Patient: sex M, age 57
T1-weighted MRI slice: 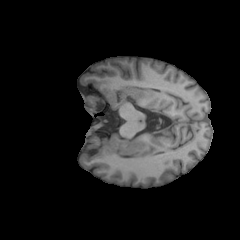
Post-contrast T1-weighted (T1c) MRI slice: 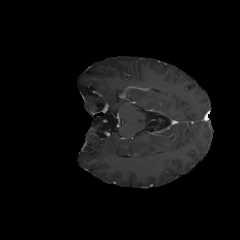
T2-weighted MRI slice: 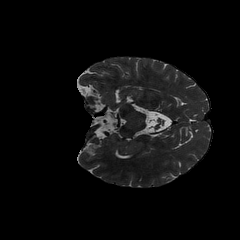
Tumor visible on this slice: no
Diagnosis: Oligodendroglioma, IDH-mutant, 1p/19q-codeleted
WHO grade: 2